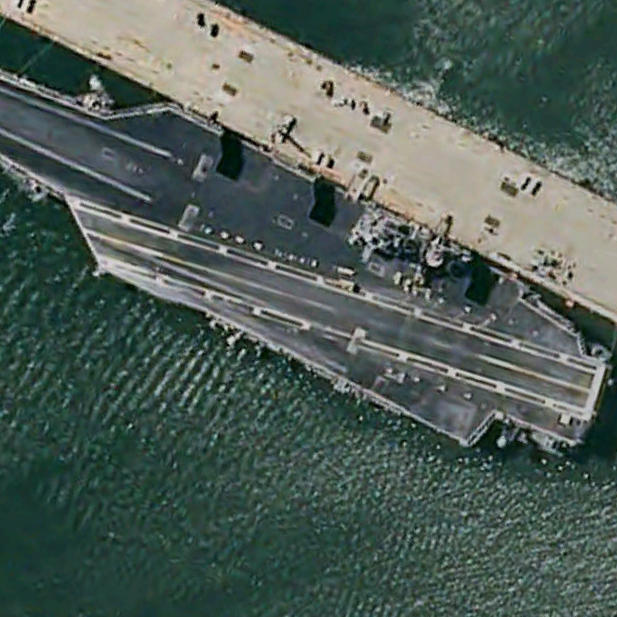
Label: aircraft_carrier